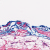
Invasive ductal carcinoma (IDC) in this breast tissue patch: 0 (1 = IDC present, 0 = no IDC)